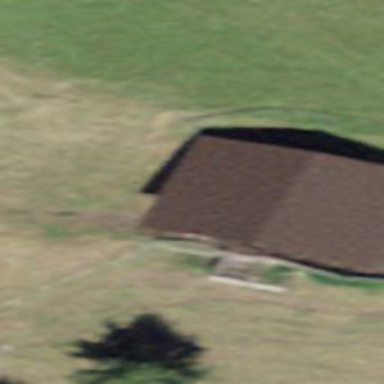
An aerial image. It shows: Rural barn.